Question: here is my code
'''
<!DOCTYPE html PUBLIC "-//W3C//DTD XHTML 1.0Transitional//EN" "http://www.w3.org/TR/xhtml1/DTD/xhtml1-transitional.dtd">
<html xmlns="http://www.w3.org/1999/xhtml" xmlns:fb="http://www.facebook.com/2008/fbml">
<head>
<title></title>
</head>
<body>
<div id="fb-root">
</div>
<script>
window.fbAsyncInit = function () {
FB.init({
appId: 'XXXXXX', // App ID
channelUrl: '//localhost:63651/channel.htm', // Channel File
status: true, // check login status
cookie: true, // enable cookies to allow the server to access the session
xfbml: true, // parse XFBML
oauth: true
});
// Additional initialization code here
};
// Load the SDK Asynchronously
(function (d) {
var js, id = 'facebook-jssdk', ref = d.getElementsByTagName('script')[0];
if (d.getElementById(id)) { return; }
js = d.createElement('script'); js.id = id; js.async = true;
js.src = "//connect.facebook.net/en_US/all.js";
ref.parentNode.insertBefore(js, ref);
} (document));
</script>
<input type="button" value="login" id="login" onclick="return login();" />
<script>
function login() {
FB.login(function (response) {
if (response.authResponse) {
console.log('Welcome! Fetching your information.... ');
FB.api('/me', function (response) {
alert(response);
console.log('Good to see you, ' + response.name + '.');
});
} else {
console.log('User cancelled login or did not fully authorize.');
}
}, { scope: 'email,user_work_history,publish_stream' });
}
</script>
</body>
</html>
'''
so my problem is , facebook dialog stucks on permission on IE9 see below
in chrome it works but with this error
'''
Unsafe JavaScript attempt to access frame with URL https://www.facebook.com/dialog/permissions.request from frame with URL http://localhost:63651/plans/. Domains, protocols and ports must match.
'''
i have used the same code as described fb documentation.
any help? i can provide more details if needed. i am out of all options. thanks
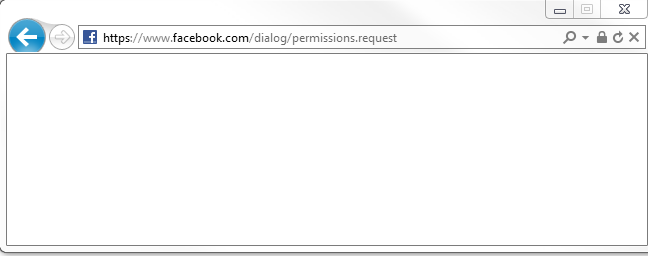
Answer: try to put the channelURL file on the internet (no localhost url) and on the default http port (80).
The problem might be that it doesn't recognize the different port for the connection, or that it want it published on the internet (not localhost)
'''
FB.init({
appId: 'XXXXXX', // App ID
channelUrl: '//your-website.com/channel.htm', // Channel File
status: true, // check login status
cookie: true, // enable cookies to allow the server to access the session
xfbml: true, // parse XFBML
oauth: true
});
'''